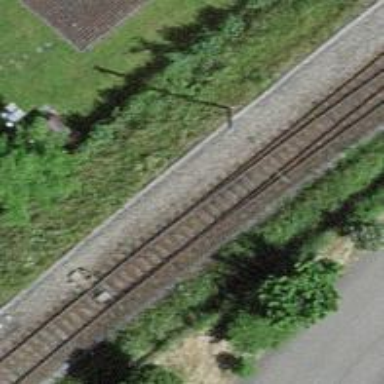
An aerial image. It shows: Railway switch.